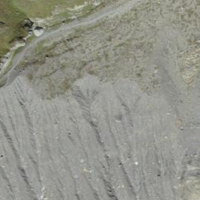
EUNIS habitat code: 26
Species observed at this site:
Eristalis tenax